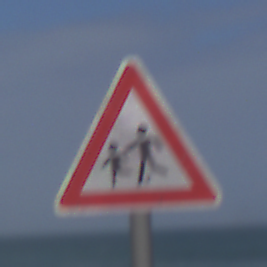
Verkehrszeichen: KinderRechts
Umgebung: Outdoor, Nature
Tageszeit: Midday
Wetter: PartlyCloudy
Licht: Natural
Jahreszeit: NotSpecified
Kontrast: MediumContrast